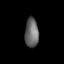
Tissue: lung
Cell type: Epithelial cells
Senescence score: 0.2047
Nuclear area (px): 393
Mean DAPI intensity: 103.377